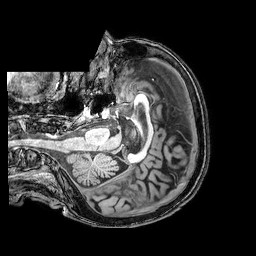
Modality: T1w
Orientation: axial
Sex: female
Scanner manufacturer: philips
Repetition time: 0.008148 s
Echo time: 0.00373 s